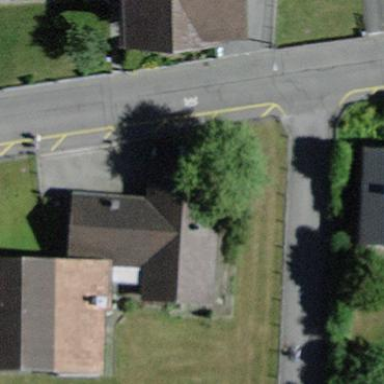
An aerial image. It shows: Garage.